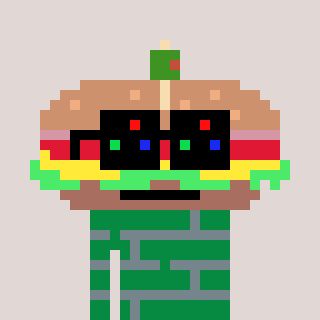
a pixel art character with square black sunglasses, a sandwich-shaped head and a green-colored body on a warm background